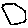
Label: hexagon